Field crop: maize
Growth stage: 2
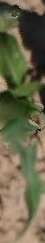
Species: maize